Question: For some reason, whenever I open the web inspector in Chrome, the viewport of the browser shrinks. The only way to fix it is to close the inspector. Does anyone know how to fix this so it doesn't change the viewport size?

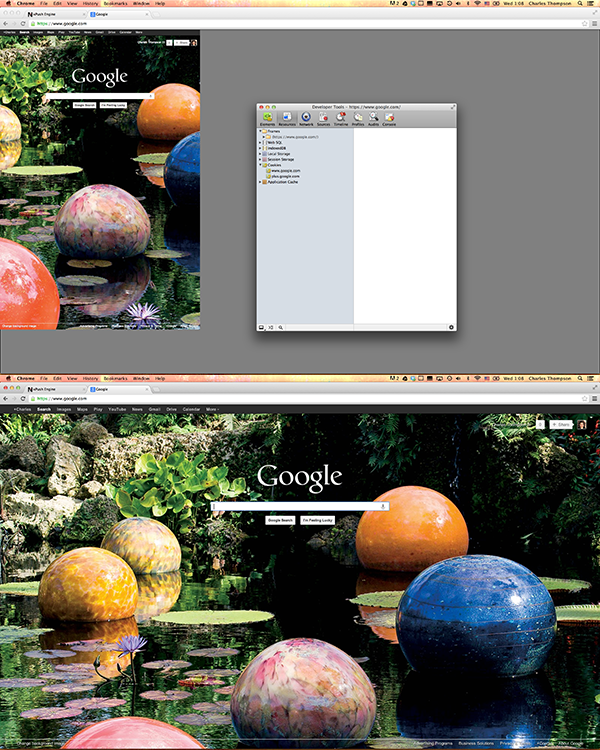
Answer: Click the little gear in the lower right, turn off "Device Metrics" on the Overrides tab.